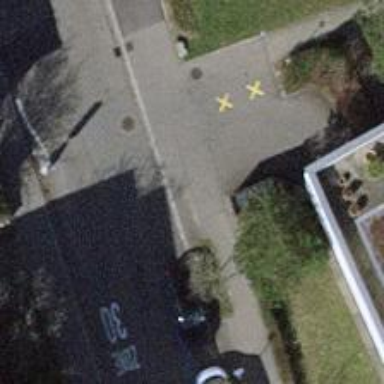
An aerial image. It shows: Unmarked crossing with traffic calming table on the road.